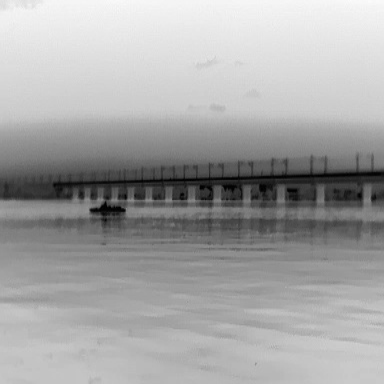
There is a warship in the infrared image.